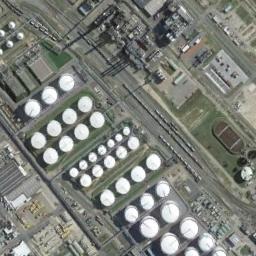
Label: storage_tank